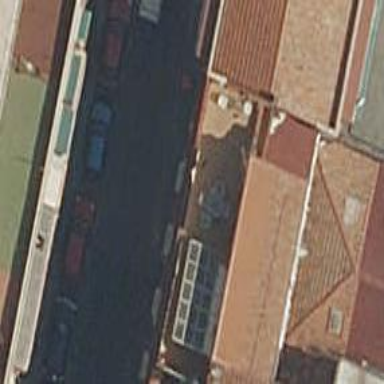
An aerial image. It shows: Car repair shop.